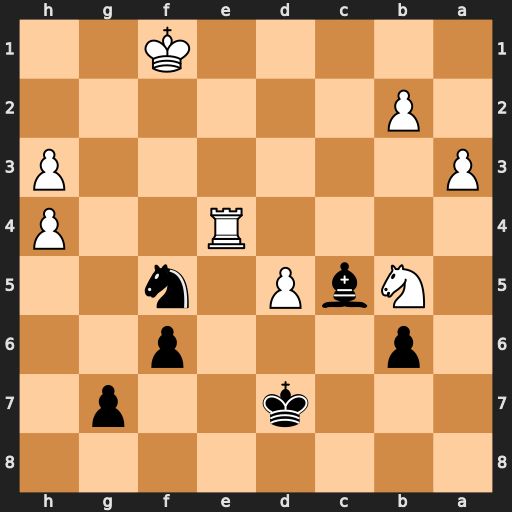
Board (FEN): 8/3k2p1/1p3p2/1NbP1n2/4R2P/P6P/1P6/5K2
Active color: b
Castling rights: -
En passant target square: -
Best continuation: Ng3+ Kg2 Nxe4